Question: I created InformationServlet that whenever I need some details I can send it what I want (with AJAX) and it will return me the information.
I searched how to do it on Ajax and according to:
<URL>
I used: 'url: "InformationServlet?param=numberOfPlayers"'
But on the servlet the request's attributes doesn't contain the parameter I sent so I suppose I am not doing it correctly:

'''
protected void processRequest(HttpServletRequest request, HttpServletResponse response)
throws ServletException, IOException {
response.setContentType("text/html;charset=UTF-8");
PrintWriter out = response.getWriter();
try {
Gson gson = new Gson();
Engine engine = (Engine)getServletContext().getAttribute("engine");
String responseJson = "";
if(request.getAttribute("numberOfPlayers") != null)
{
String numberOfPlayers = "";
numberOfPlayers = gson.toJson(String.valueOf(engine.GetNumOfPlayers()));
responseJson = numberOfPlayers;
}
out.print(responseJson);
} finally {
out.close();
}
}
'''
'''
function getNumberOfPlayersAndPrintSoldiers()
{
$.ajax({
url: "InformationServlet?param=numberOfPlayers",
timeout: 2000,
error: function() {
console.log("Failed to send ajax");
},
success: function(numberOfPlayers) {
var r = numberOfPlayers;
}
});
}
'''
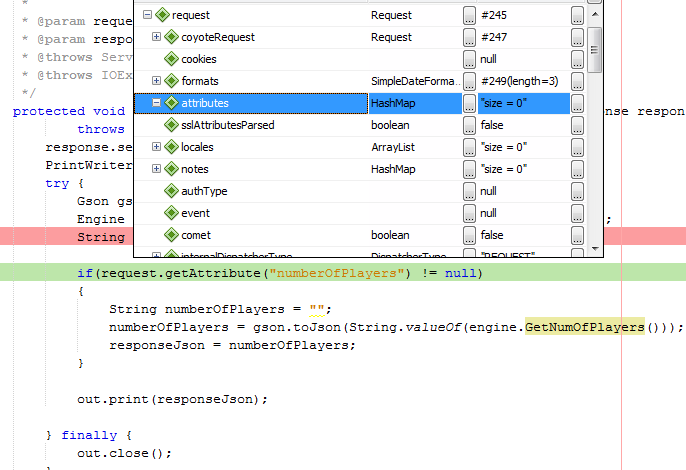
Answer: you probably want to use 'getParameter' and not 'getAttribute'
Moreover, please pay attention to the order of parameter name and his value:
'''
request.getParameter("param");
'''
instad of:
'''
request.getParameter("numberOfPlayers");
'''
because the url form contains parameter name first and then the parameter value. for example:
'''
myurl.html?param=17
'''
and if more parameters needed then use the separator '&' sign
'''
myurl.html?firstName=bob&age=5
'''